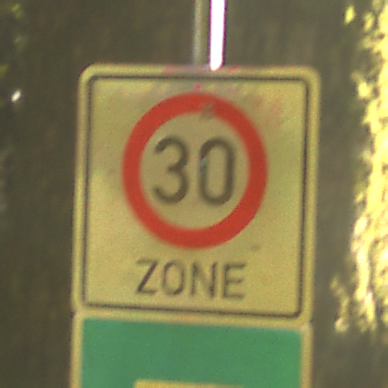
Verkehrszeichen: BeginnZone30
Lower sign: Sackgasse
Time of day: SunriseSunset
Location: Outdoor (Nature)
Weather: PartlyCloudy
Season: NotSpecified
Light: Natural